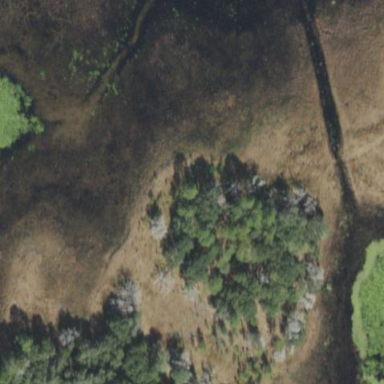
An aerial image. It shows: Mixed leaf woodland.